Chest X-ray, PA view. Patient: 31 years old, sex F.
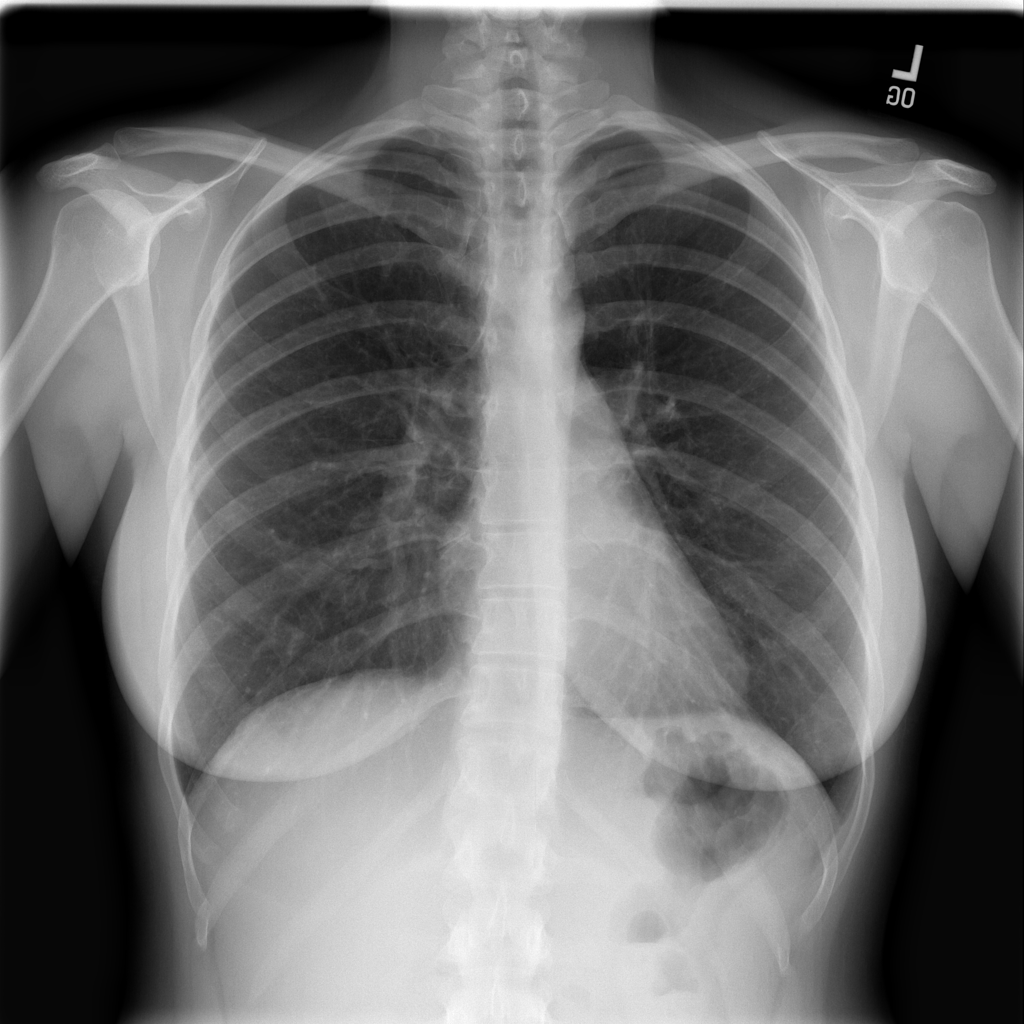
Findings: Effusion